Aerial crown-view tile of a tropical tree (Barro Colorado Island, Panama), acquired 20241216:
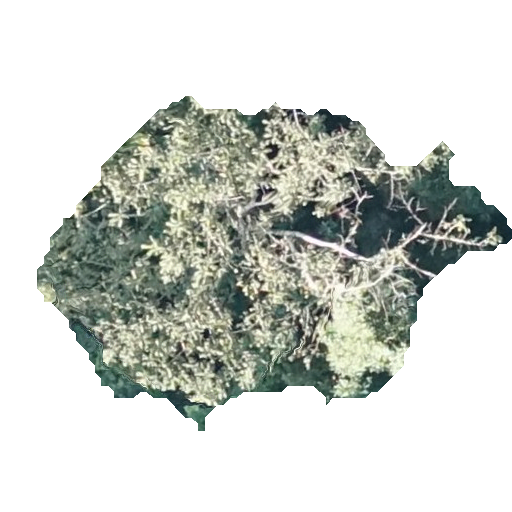
Species: Spondias radlkoferi
GBIF accepted scientific name: Spondias radlkoferi
Crown area: 142.721 m²